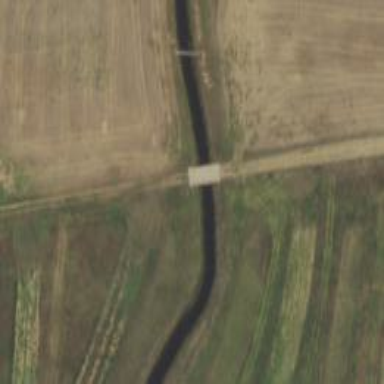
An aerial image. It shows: Bridge.